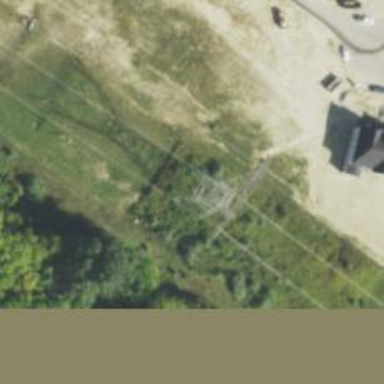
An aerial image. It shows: Lattice structure tower used for power distribution.